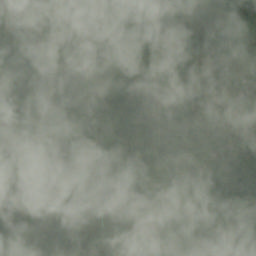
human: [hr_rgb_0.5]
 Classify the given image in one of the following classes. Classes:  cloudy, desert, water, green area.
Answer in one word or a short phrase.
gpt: cloudy